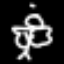
Label: angel